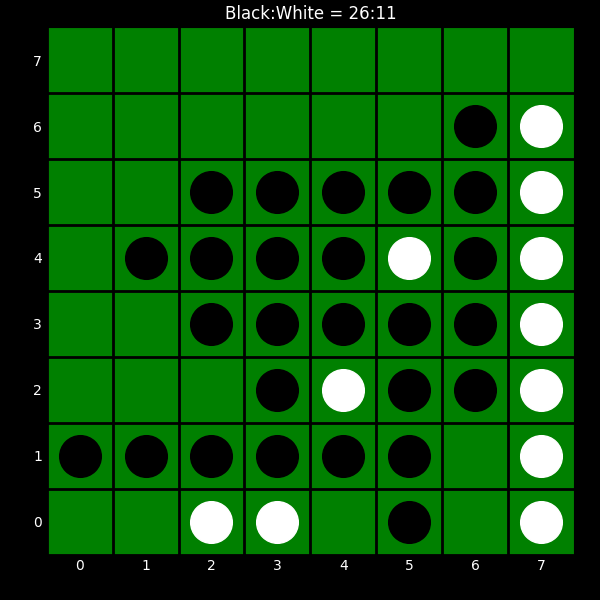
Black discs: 26
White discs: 11